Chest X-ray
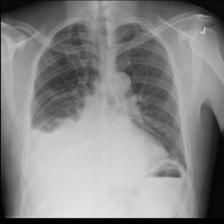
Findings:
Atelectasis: negative
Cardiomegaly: negative
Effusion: positive
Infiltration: negative
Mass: negative
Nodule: negative
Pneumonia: negative
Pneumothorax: negative
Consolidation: negative
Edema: negative
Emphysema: negative
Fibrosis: negative
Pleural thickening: negative
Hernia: negative